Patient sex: M
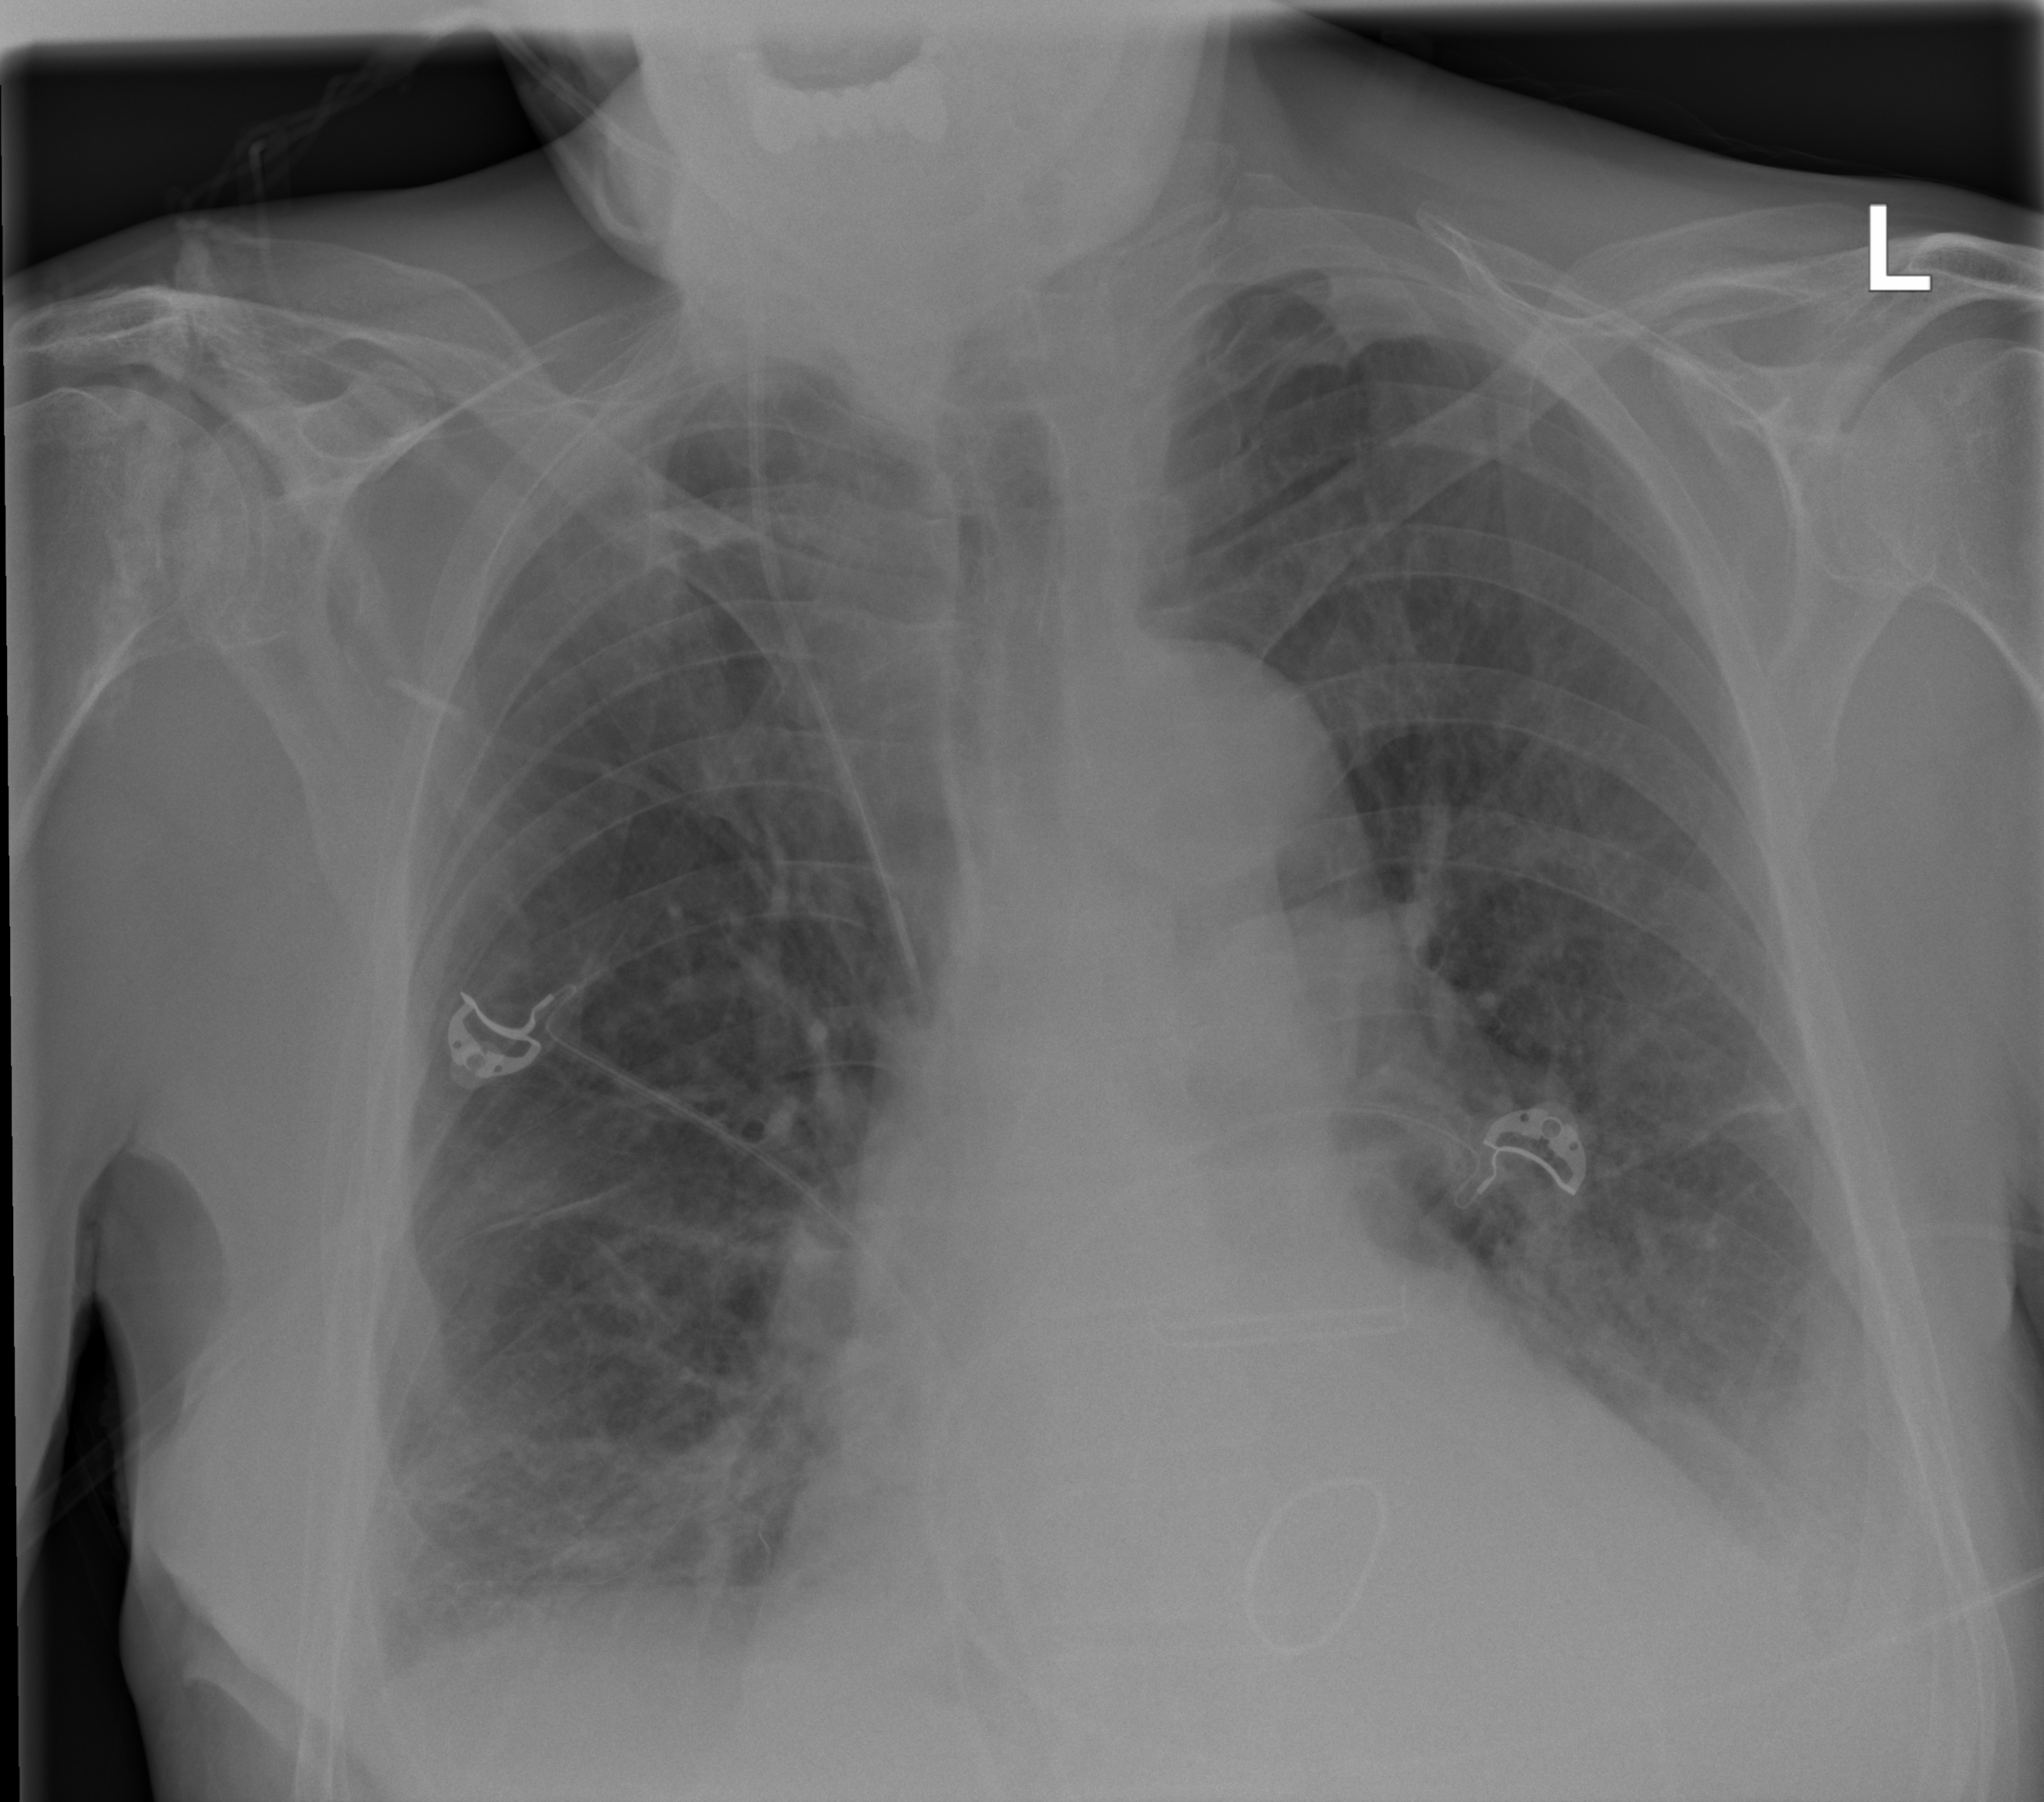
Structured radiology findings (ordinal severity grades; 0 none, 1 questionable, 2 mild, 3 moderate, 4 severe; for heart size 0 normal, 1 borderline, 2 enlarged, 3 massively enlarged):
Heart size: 2
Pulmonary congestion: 2
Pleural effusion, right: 2
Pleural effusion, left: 2
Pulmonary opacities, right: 2
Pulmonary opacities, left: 2
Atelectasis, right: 2
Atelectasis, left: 2